Interaction volume radius: 5 \u00c5
Interaction volume height: 10 \u00c5
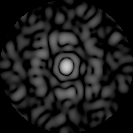
Disorder parameter: 0.8021